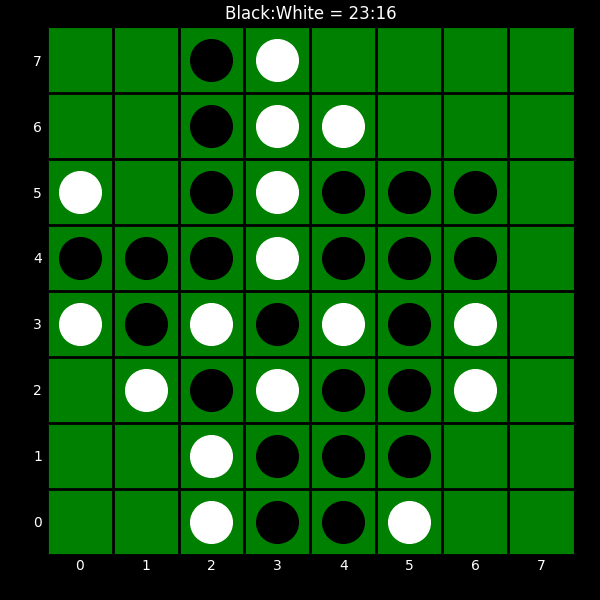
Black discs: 23
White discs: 16